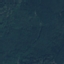
Land use / land cover: Forest